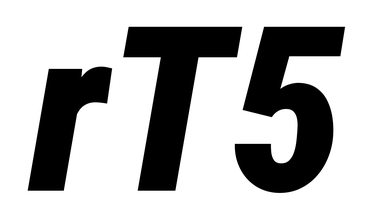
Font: Roboto-Italic_Condensed_Black_Italic